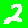
Digit: 2